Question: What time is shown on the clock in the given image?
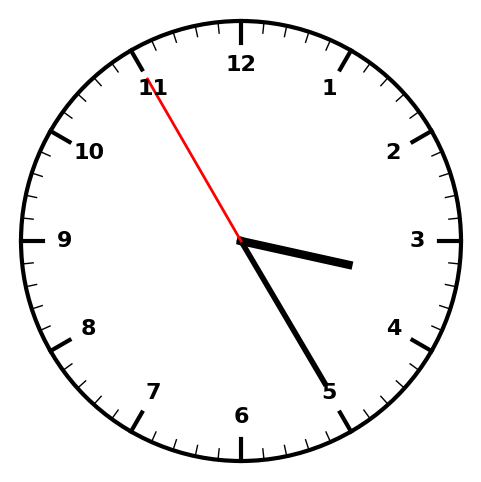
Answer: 03:24:55